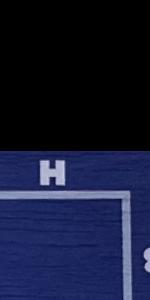
Label: Empty